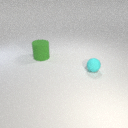
small cyan rubber sphere in front of large green rubber cylinder